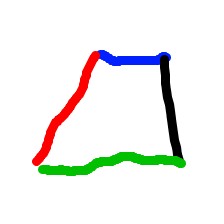
Shape: trapezoid